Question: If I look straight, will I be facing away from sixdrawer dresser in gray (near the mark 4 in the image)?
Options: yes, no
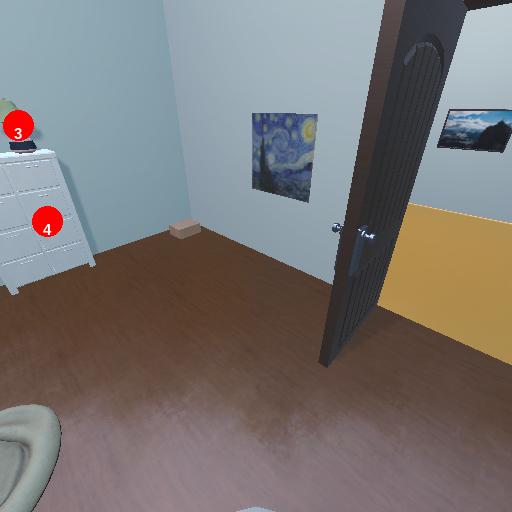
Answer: yes